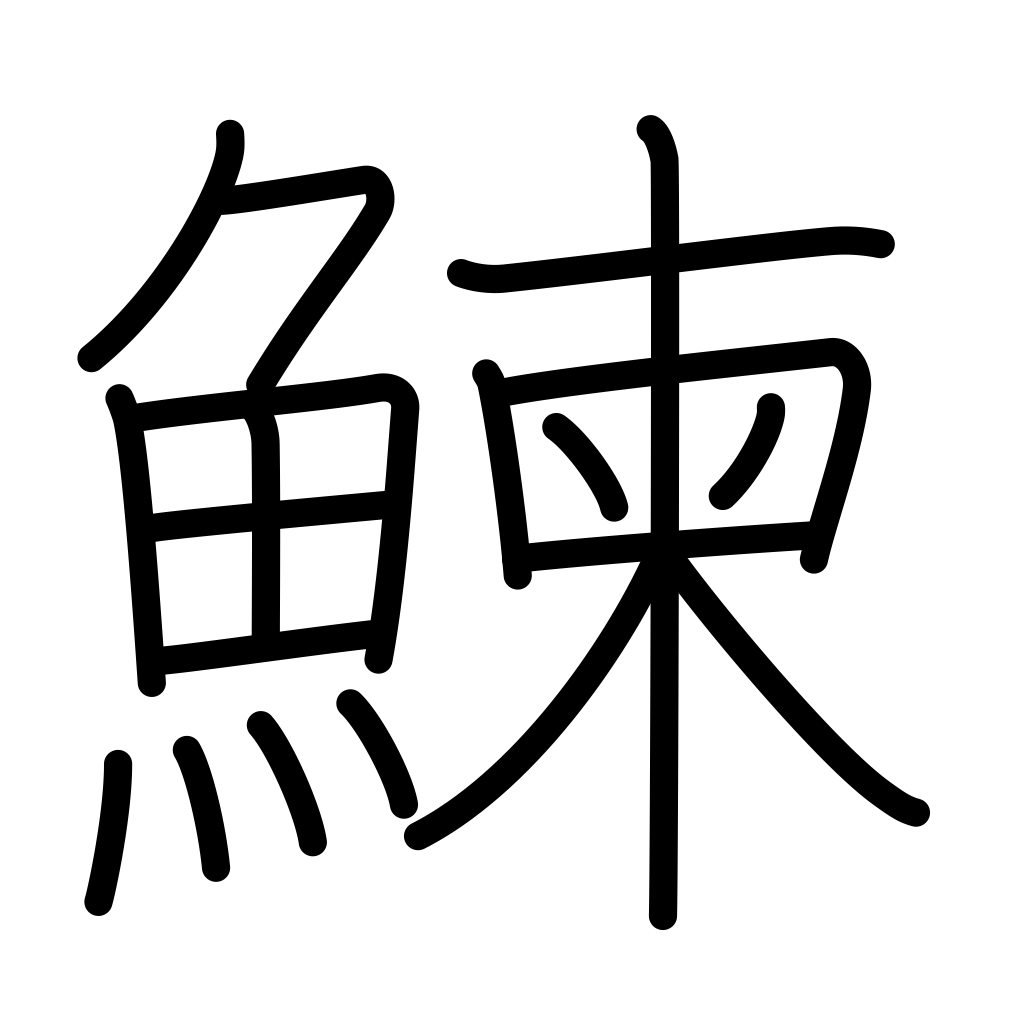
Meaning: herring